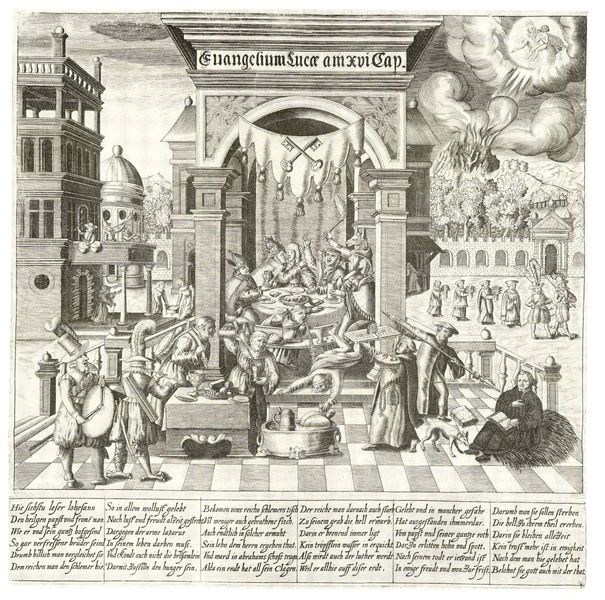
Titel: Euangelium Lucae am xvi Cap.
Institution: (Seriendruck)
Schlagwörter: feuer, gott, himmel, weiß, wolken, menschen, sitzen, stadt, hut, hüte, männer, schwarz, säulen, tisch, zeichnung, gebäude, haus, hund, tuch, wolke, fest, schachbrett, schachbrettmuster, versammlung, gericht, bild, vorhang, felder, häuser, brüstung, kirche, rauch, boden, sitzend, musik, turm, engel, maus, schrift, kuss, bogen, fahne, flagge, heu, dorf, mauer, grafik, spalten, platz, rundbogen, kuppel, brand, könig, papst, fallen, tor, bierkrug, buch, palast, flammen, vulkan, denkmal, zentralperspektive, druck, radierung, stich, fliesen, illustration, schwarzweiß, text, festmahl, orgie, trommel, wanne, zuber, wappen, pfarrer, mittelalter, sturz, luther, marktplatz, könige, schlüssel, trotteln, gloriole, trommler, verse, stadtplatz, triumphbogen, zeichung, tiefdruck, buchmalerei, evangelium, vers, lukas, lucas, architekturen, intervention, kuppel stadtplatz